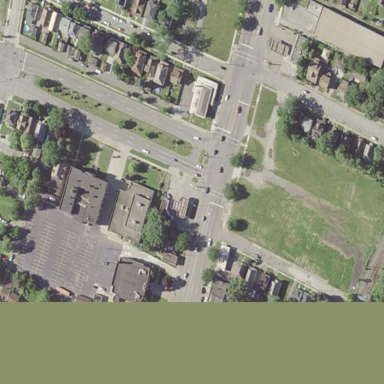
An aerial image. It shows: Sidewalk.